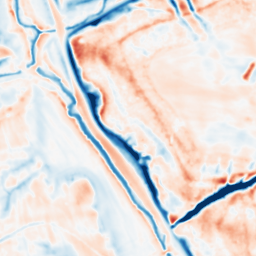
Category: multiscale
Decomposition family: dog_multiscale
Decomposition parameters: sigma_ratio: 1.6
n_scales: 4
base_sigma: 1
Upsampling method: bicubic
Upsampling parameters: scale: 8
Upsampling scale: 8